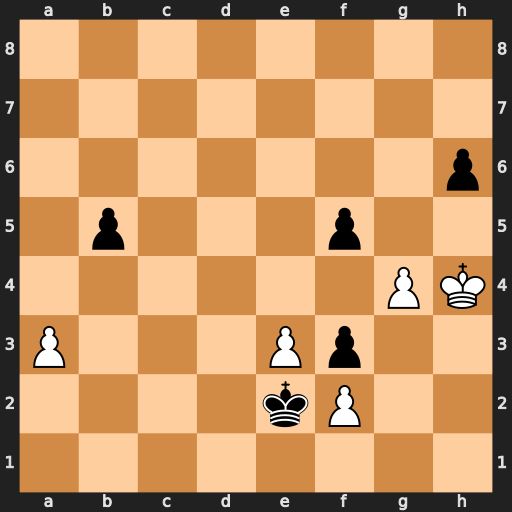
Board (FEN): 8/8/7p/1p3p2/6PK/P3Pp2/4kP2/8
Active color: w
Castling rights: -
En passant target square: -
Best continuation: gxf5 b4 axb4